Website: home-depot
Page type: billing-address
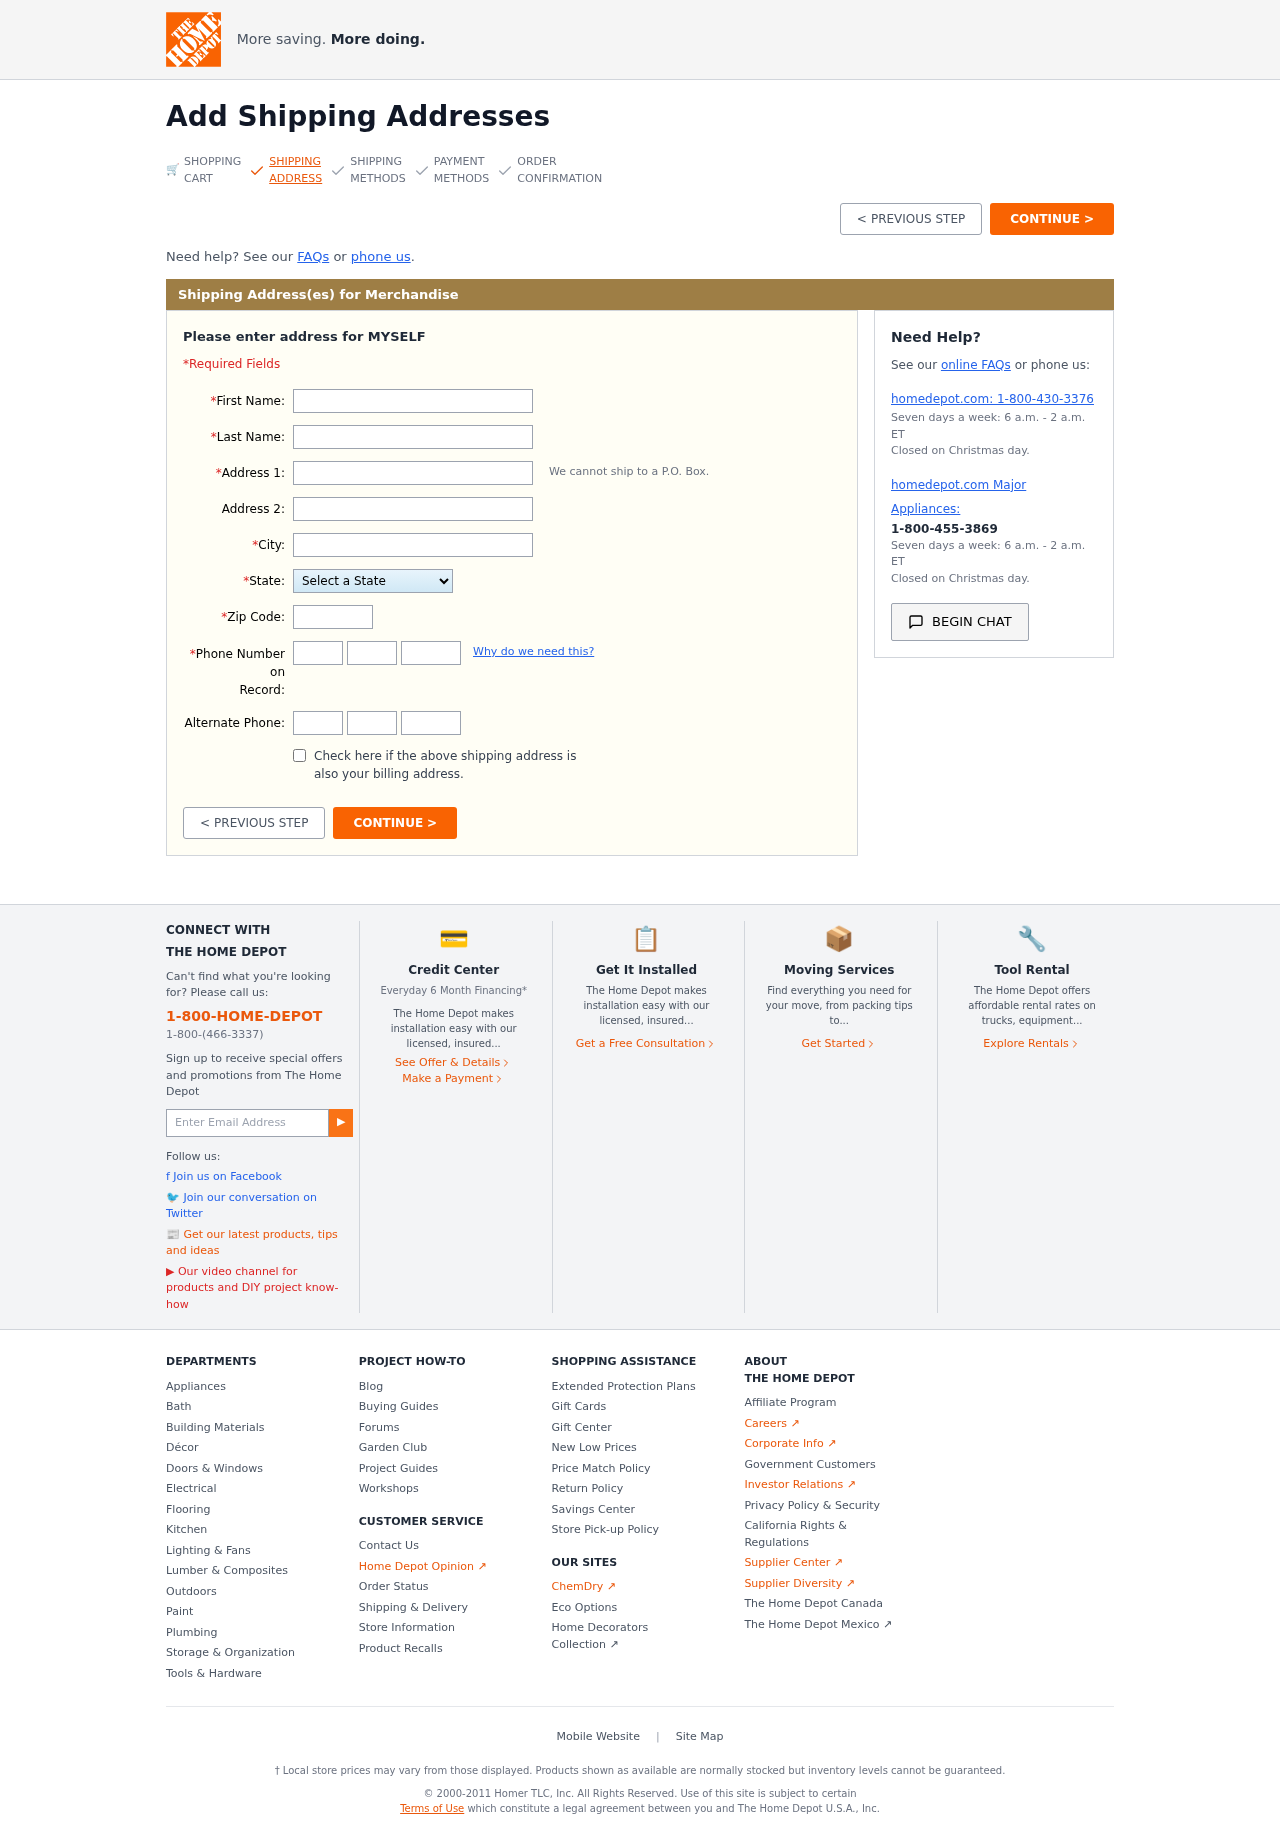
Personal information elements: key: PII_STATE
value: California
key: PII_FIRSTNAME
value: Joseph
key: PII_LASTNAME
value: Benson
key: PII_STREET
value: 3543 Natalie Terrace
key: PII_CITY
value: South Geraldton
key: PII_POSTCODE
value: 08529
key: PII_PHONE_AREA
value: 754
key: PII_PHONE_PREFIX
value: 424
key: PII_PHONE_LINE
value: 7927